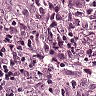
Metastatic tissue present: yes